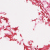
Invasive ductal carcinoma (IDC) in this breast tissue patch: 0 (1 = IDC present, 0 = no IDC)